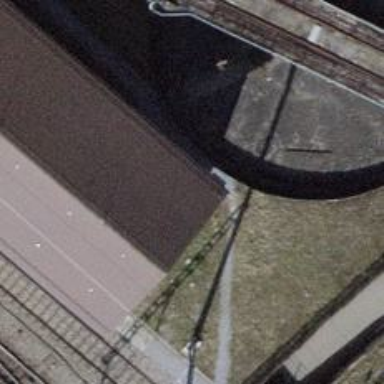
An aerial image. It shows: Railway buffer stop.